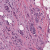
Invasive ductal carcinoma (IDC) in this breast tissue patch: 1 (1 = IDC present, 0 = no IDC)